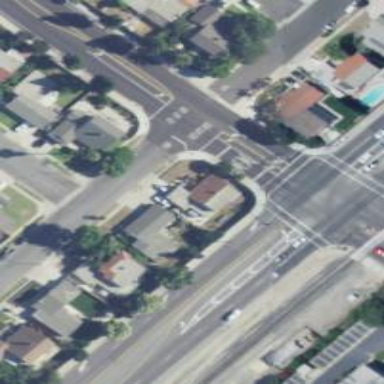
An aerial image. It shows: Road with stop sign.